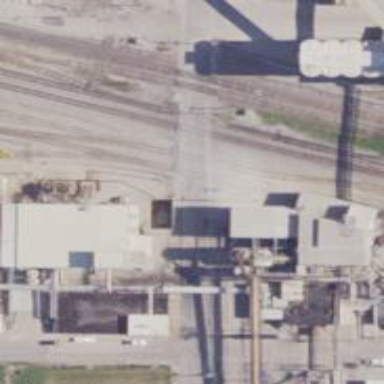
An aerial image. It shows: Railway siding for service.